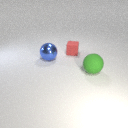
large green rubber sphere in front of large blue metal sphere